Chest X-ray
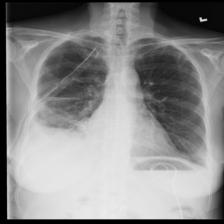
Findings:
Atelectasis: negative
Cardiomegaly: negative
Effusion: positive
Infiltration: positive
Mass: negative
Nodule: negative
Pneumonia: negative
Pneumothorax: negative
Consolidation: negative
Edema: negative
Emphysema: negative
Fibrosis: negative
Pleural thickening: negative
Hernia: negative